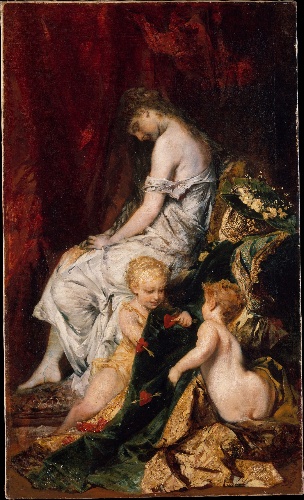
Title: The Dream after the Ball
Artist: Hans Makart
Artist bio: Austrian, Salzburg 1840–1884 Vienna
Object type: Painting
Classification: Paintings
Medium: Oil on canvas
Dimensions: 62 3/8 x 37 1/4 in. (158.4 x 94.6 cm)
Department: European Paintings
Credit line: Catharine Lorillard Wolfe Collection, Bequest of Catharine Lorillard Wolfe, 1887
Accession year: 1887
Repository: Metropolitan Museum of Art, New York, NY
Tags: Girls|Women